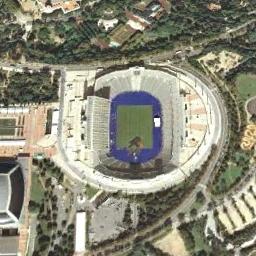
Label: stadium